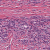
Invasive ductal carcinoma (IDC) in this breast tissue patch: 1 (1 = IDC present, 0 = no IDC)